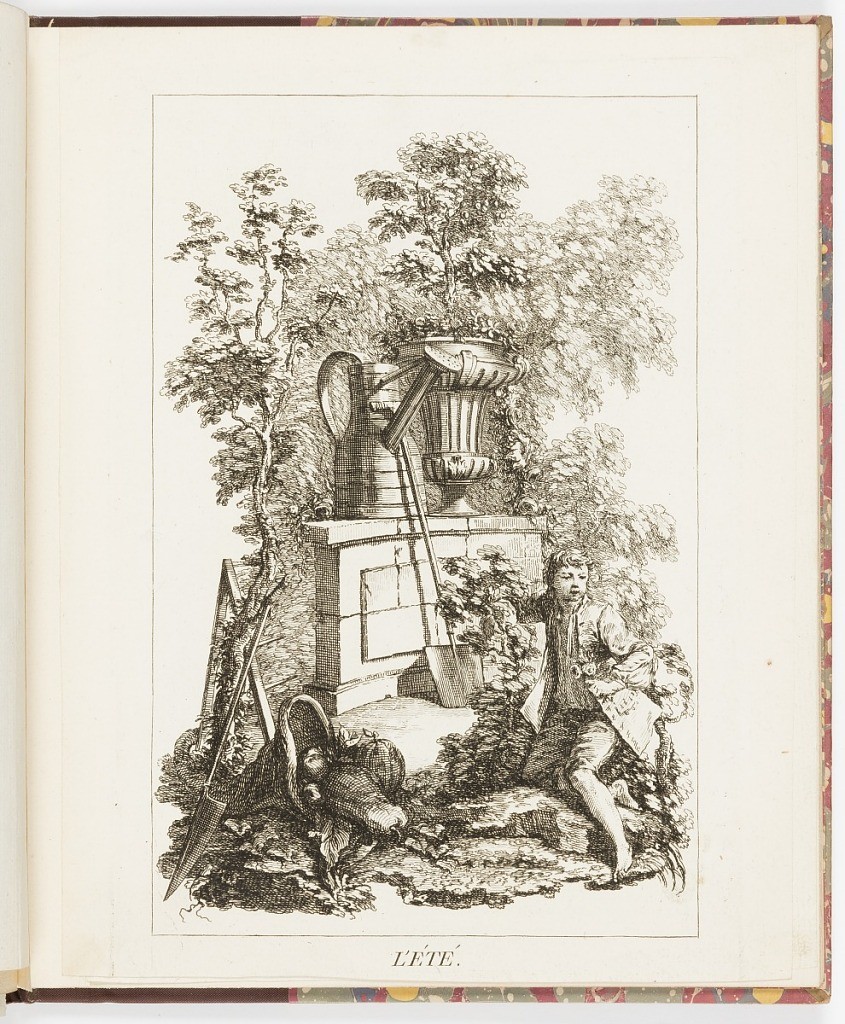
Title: L'ÉTÉ
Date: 18th century
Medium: Etching and engraving on paper
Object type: Print
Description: Vignette of attributes of summer, including a watering can, a spade, and a cornucopia of vegetables. The plate is not signed.